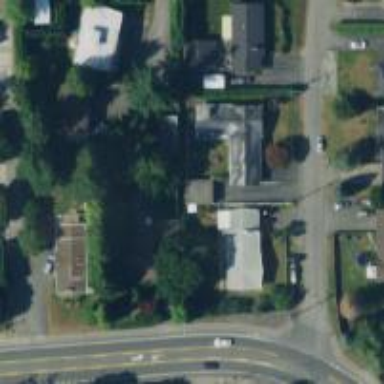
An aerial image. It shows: Detached building.